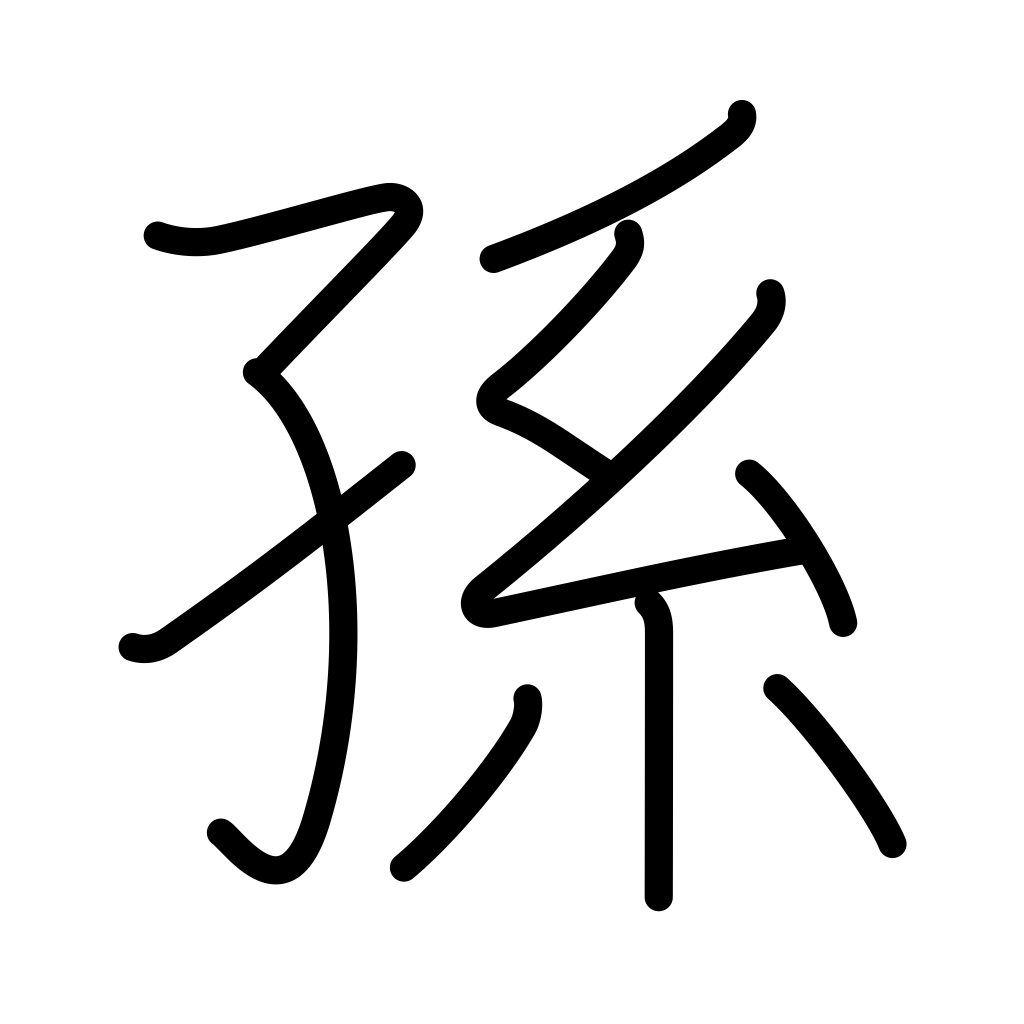
Meaning: grandchild, descendants